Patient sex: F
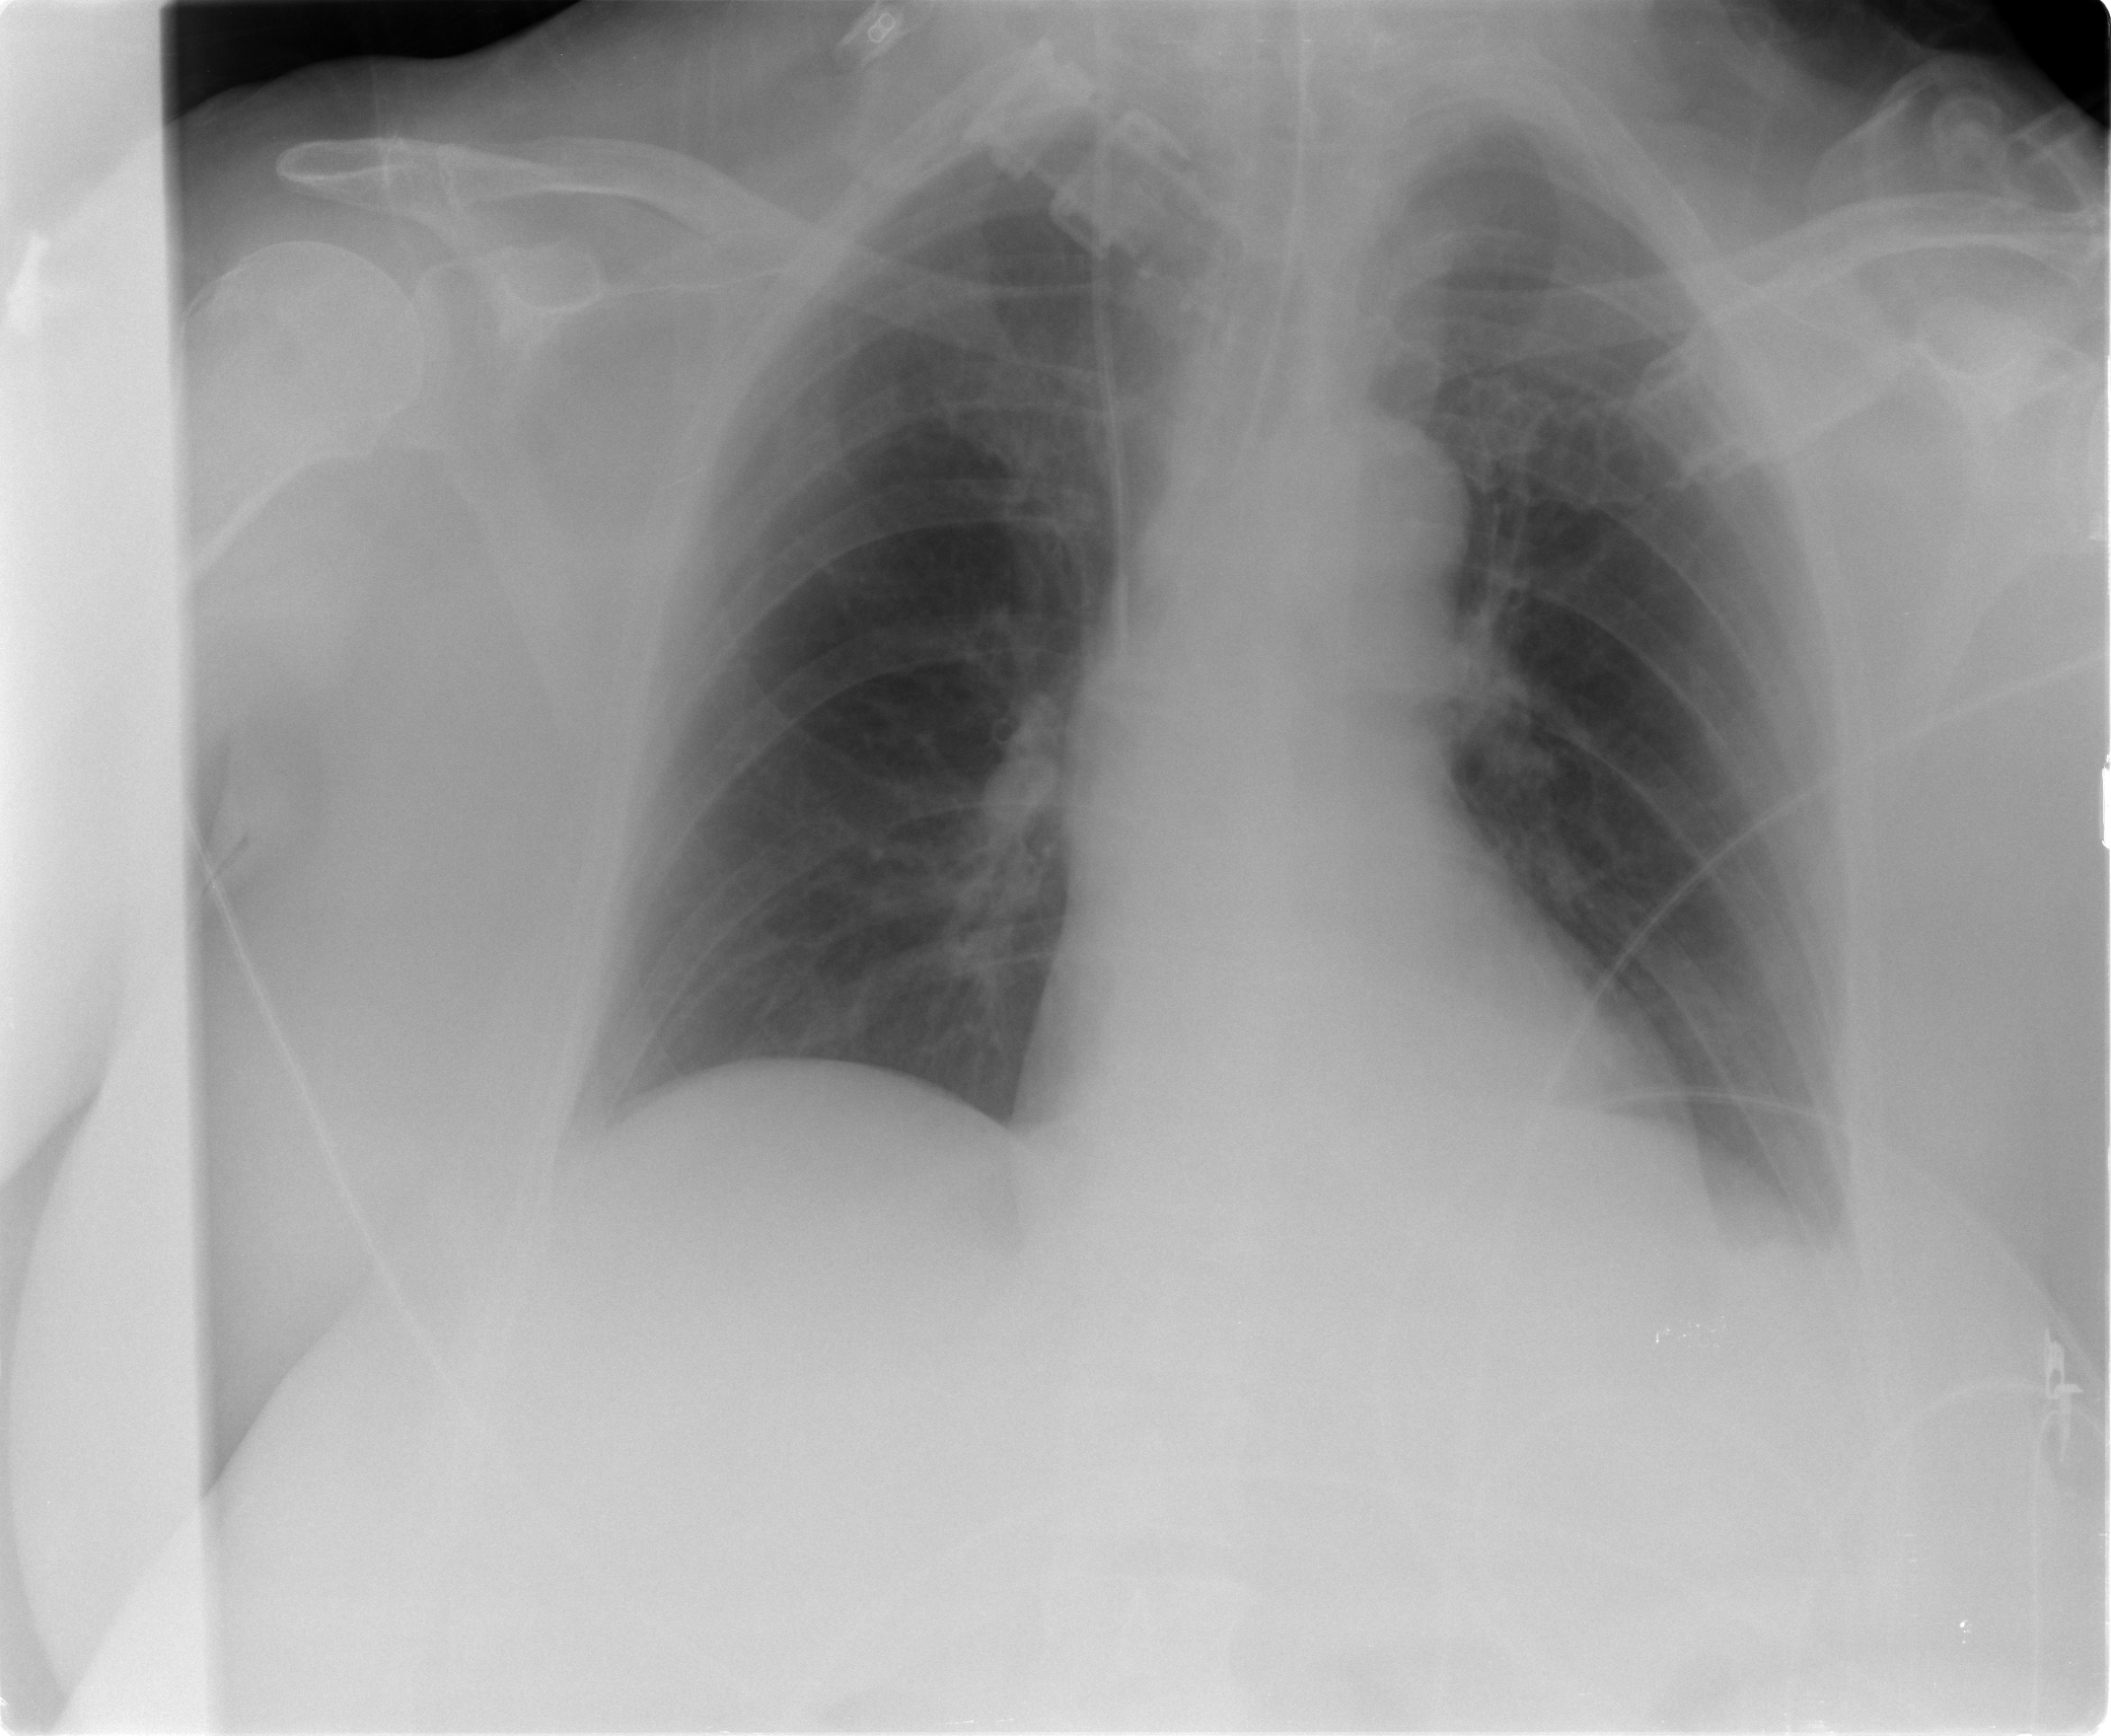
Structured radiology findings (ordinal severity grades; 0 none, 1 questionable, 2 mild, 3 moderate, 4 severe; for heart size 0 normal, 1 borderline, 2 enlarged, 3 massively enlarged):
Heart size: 0
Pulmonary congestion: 0
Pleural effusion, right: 0
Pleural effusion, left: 2
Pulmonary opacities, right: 0
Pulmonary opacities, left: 0
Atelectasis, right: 0
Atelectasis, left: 2